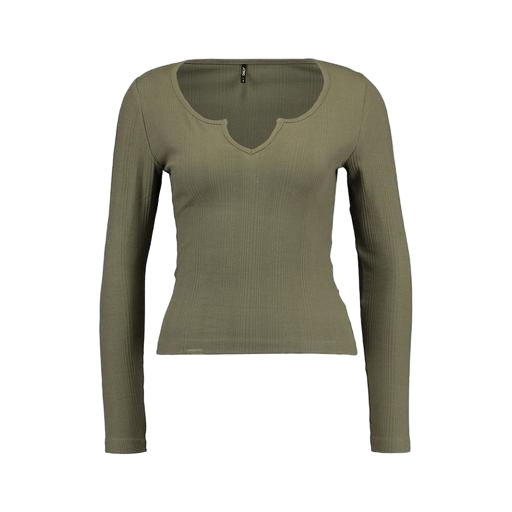
long-sleeve t-shirt only macy, her longsleeve top, long-sleeve top, white background